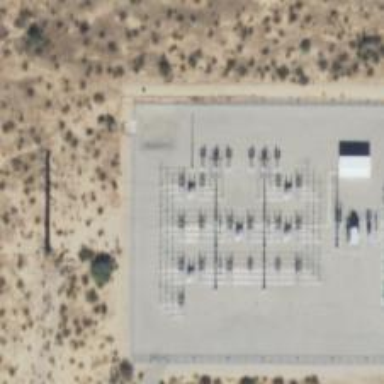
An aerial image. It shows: Switch used for power control.